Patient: sex M, age 34
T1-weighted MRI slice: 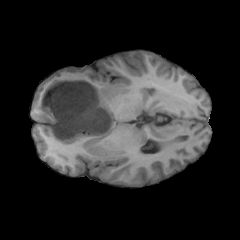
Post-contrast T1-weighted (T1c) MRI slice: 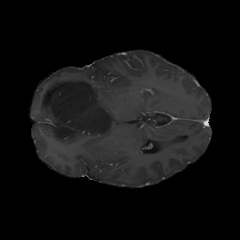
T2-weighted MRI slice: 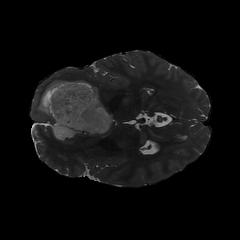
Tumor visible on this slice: yes
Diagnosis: Astrocytoma, IDH-mutant
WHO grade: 2